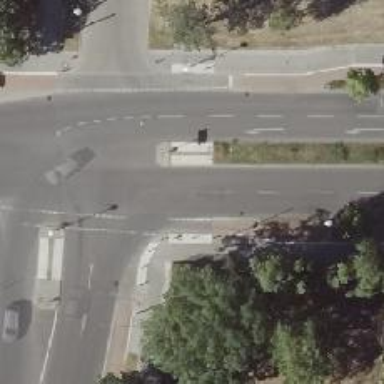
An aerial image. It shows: Unmarked crossing on the road.